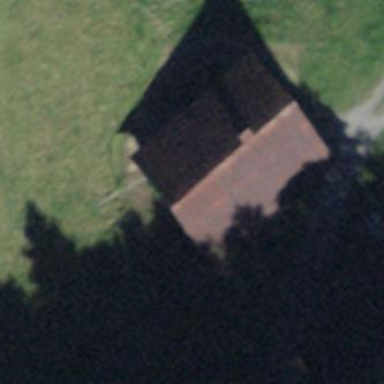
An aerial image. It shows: Cabin is depicted in the image.